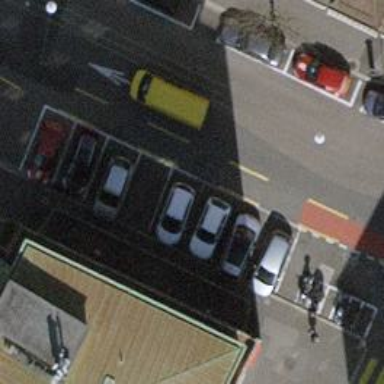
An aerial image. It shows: Bicycle parking area with wall loops.